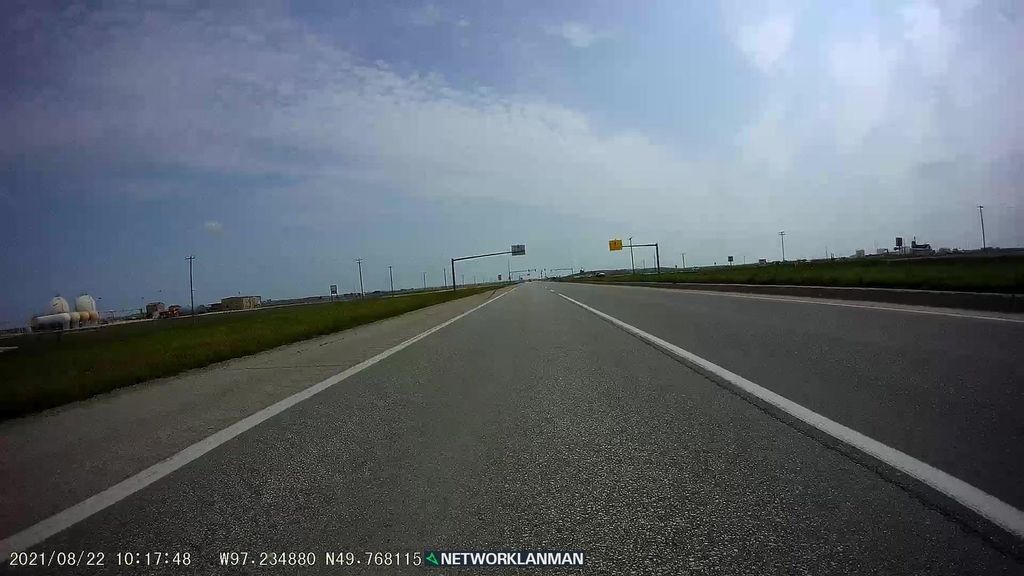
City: winnipeg